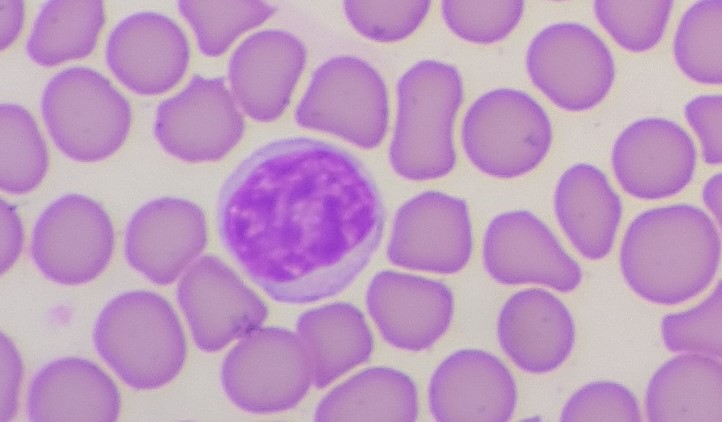
White blood cell type: Lymphocyte